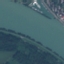
Land use / land cover: River